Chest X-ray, PA view. Patient: 46 years old, sex M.
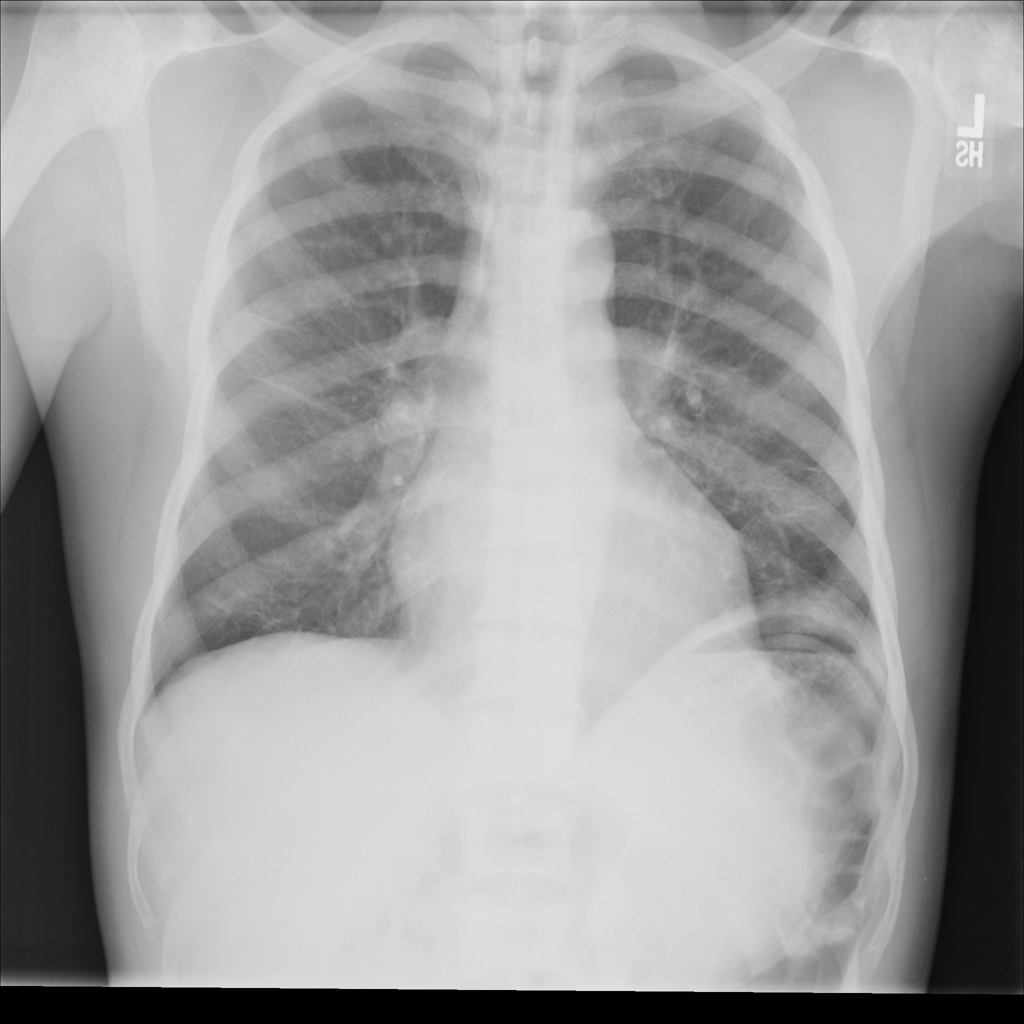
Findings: No Finding